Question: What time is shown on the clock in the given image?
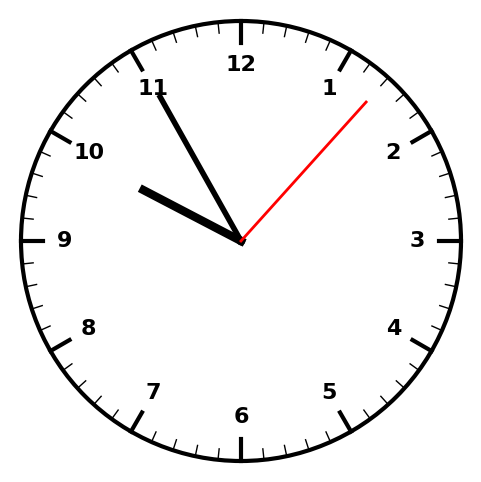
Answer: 09:55:07